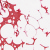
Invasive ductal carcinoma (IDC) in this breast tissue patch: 0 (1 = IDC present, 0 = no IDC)